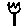
Label: flower